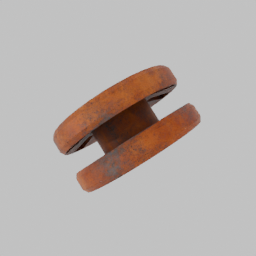
Label: mechanical